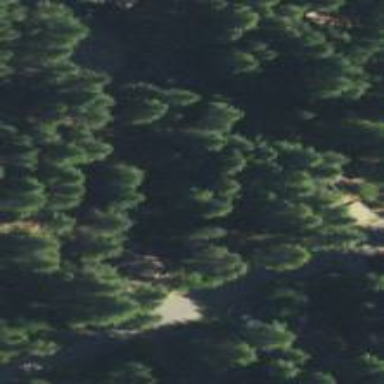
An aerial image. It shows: Forest with evergreen needle-leaved trees.